Interaction volume radius: 5 \u00c5
Interaction volume height: 20 \u00c5
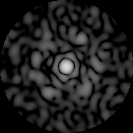
Disorder parameter: 0.7722